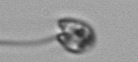
Label: flagellate_morphotype1